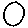
Label: circle